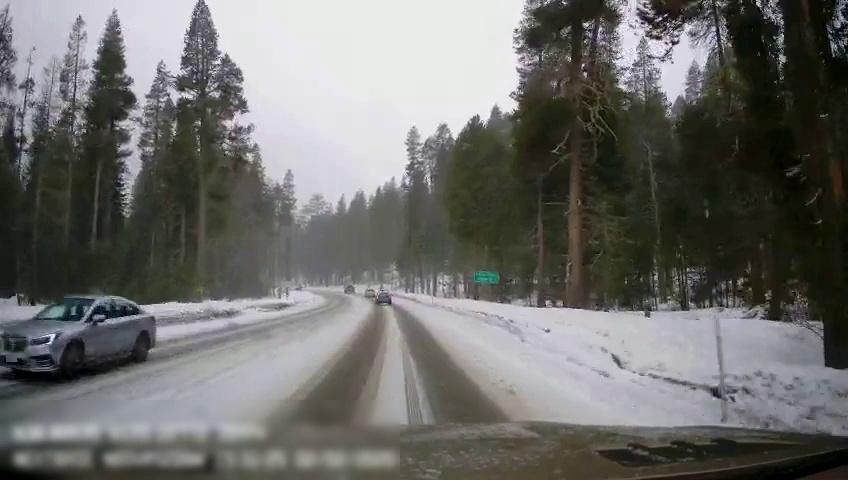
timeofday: Day
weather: Snowy
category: Drivable Space
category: Vehicles | Car
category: Vehicles | SUV
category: Vehicles | Car
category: Vehicles | SUV
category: Traffic | Signs